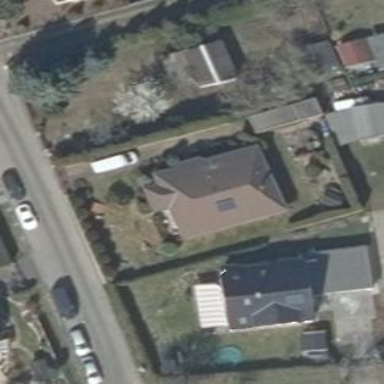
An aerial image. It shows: House with pyramidal roof shape.